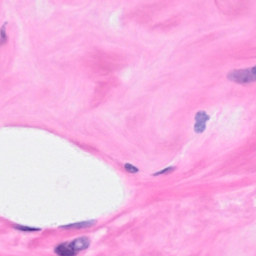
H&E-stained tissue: Breast